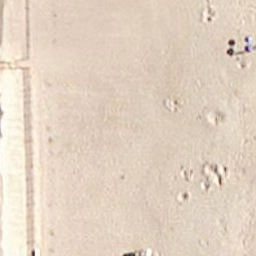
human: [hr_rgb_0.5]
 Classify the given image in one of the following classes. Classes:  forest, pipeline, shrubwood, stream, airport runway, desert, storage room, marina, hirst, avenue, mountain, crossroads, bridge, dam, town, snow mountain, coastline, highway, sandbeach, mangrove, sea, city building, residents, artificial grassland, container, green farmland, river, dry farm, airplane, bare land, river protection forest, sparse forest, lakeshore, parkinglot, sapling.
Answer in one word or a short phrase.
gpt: sandbeach